Aerial crown-view tile of a tropical tree (Barro Colorado Island, Panama), acquired 20250715:
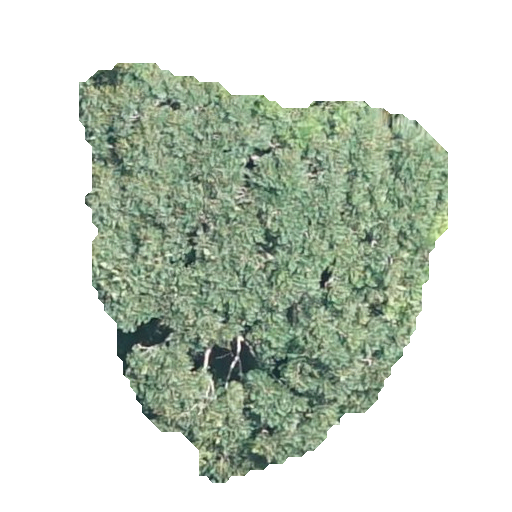
Species: Jacaranda copaia
GBIF accepted scientific name: Jacaranda copaia
Crown area: 163.32 m²